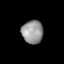
Tissue: lung
Cell type: Epithelial cells
Senescence score: 0.1857
Nuclear area (px): 489
Mean DAPI intensity: 148.798